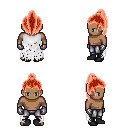
a pixel art fantasy rpg character, male body template, human, dark skin, white tattered cape, metal pants, red long topknot hairstyle, metal gloves, black shoes, four views (front, back, left, right), 2x2 character sprite sheet, small pixel art, hard edges, no anti-aliasing